Question: <URL>

The content of the pink div should be scrolling, the overflow-y is set to auto for my #scroll_screen Not sure why it isn't behaving as expected in my <URL>.
Any thoughts, apparent mistakes? Thanks!
'''
<body>
<h4>content in pink box should scroll</h2>
<div id="container">
<div id="sidebar"></div>
<div id="content">
<div id="scroll_screen">
<div class="scroll_box">
Scroll Box 1 | Copy 1 {stuff 1}
</div>
<div class="scroll_box">
Scroll Box 2 | Copy 2 {stuff 2}
</div>
<div class="scroll_box">
Scroll Box 3 | Copy 3 {stuff 3}
</div>
<div class="scroll_box">
Scroll Box 4 | Copy 4 {stuff 4}
</div>
<div class="scroll_box">
Scroll Box 5 | Copy 5 {stuff 5}
</div>
</div>
</div>
</div>
</body>
'''
'''
#content {
float: right;
width: 79%;
//height: auto;
background: #f8f8f8;
}
#scroll_screen {
overflow-y: auto;
//overflow-y: scroll;
background: pink;
}
.scroll_box {
margin-bottom: 20px;
width: 300px;
height: 45px;
color: white;
background: red;
}
'''
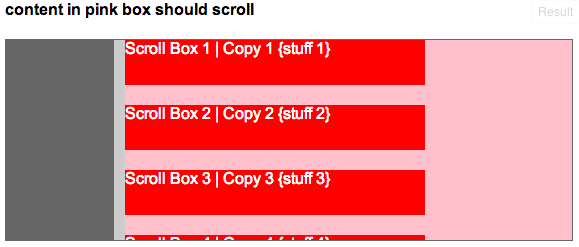
Answer: It's in #content where you should put the overflow-y:scoll or auto stuff
And your .scroll_box width should be in %, otherwise you will get a horizontal scrollbar.
The overflow-y should not be in the container... then the sidebar will scroll along
If you want it to, the other answer is right
<URL>
'''
#content {
float: right;
width: 79%;
height: 100%;
background: #f8f8f8;
overflow-y: auto;
}
#scroll_screen {
}
.scroll_box {
margin-bottom: 20px;
width: 100%;
height: 45px;
color: white;
background: red;
}
'''